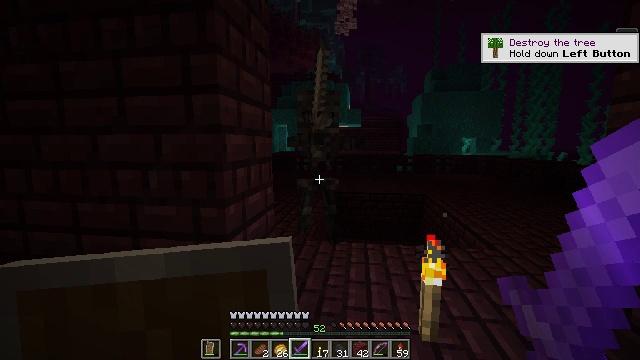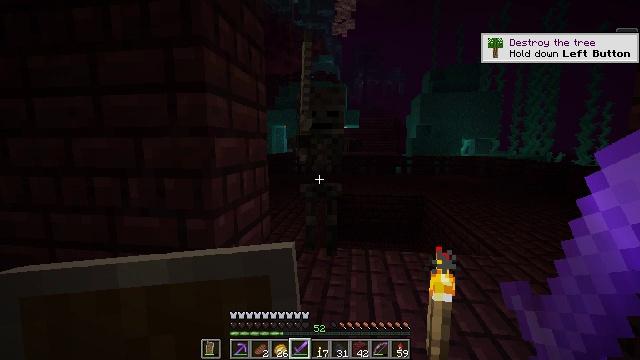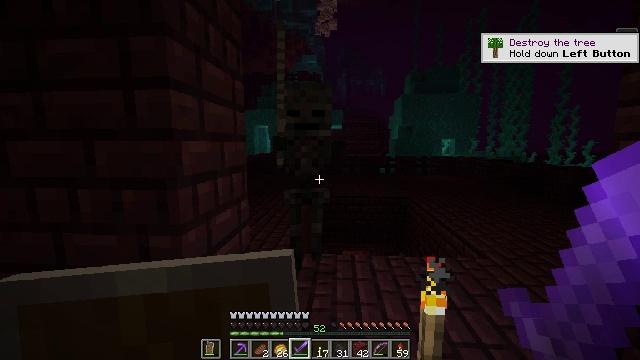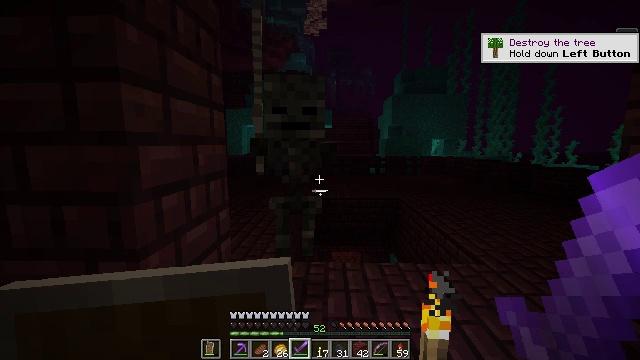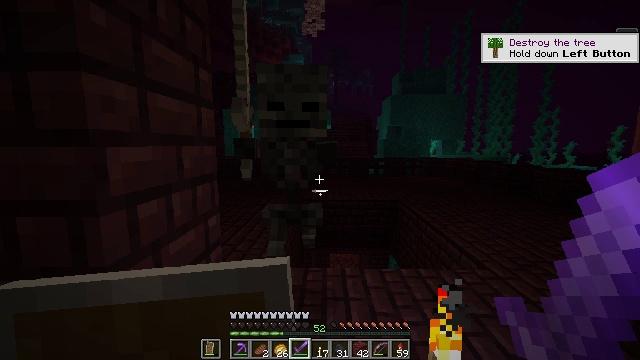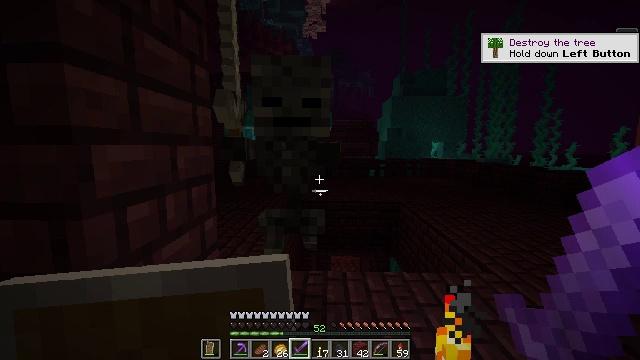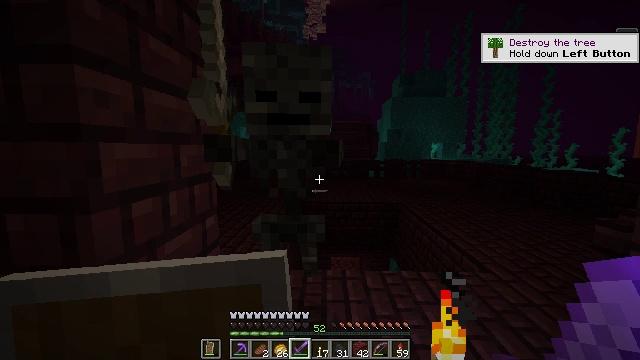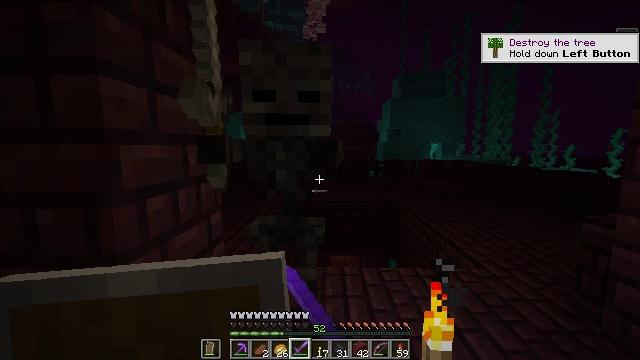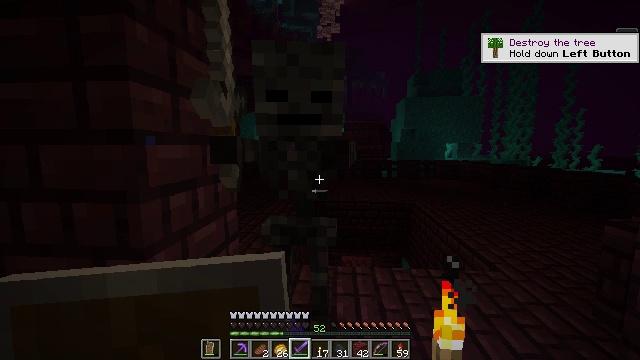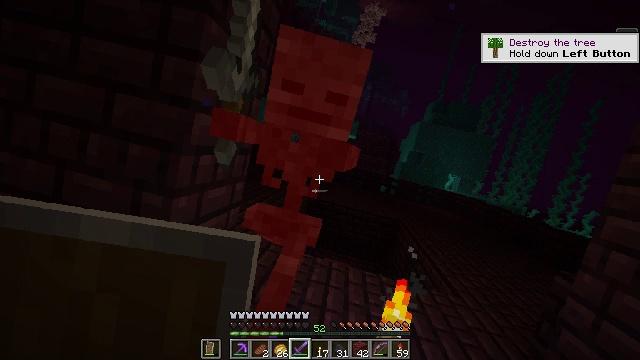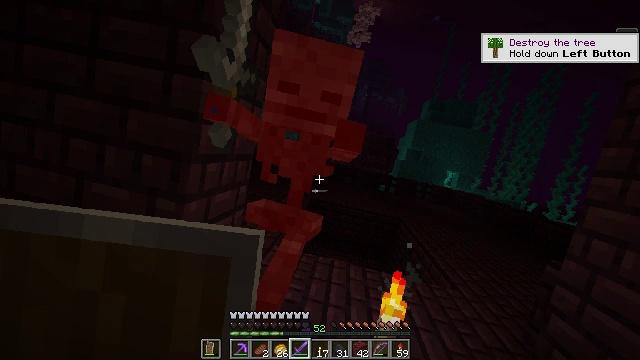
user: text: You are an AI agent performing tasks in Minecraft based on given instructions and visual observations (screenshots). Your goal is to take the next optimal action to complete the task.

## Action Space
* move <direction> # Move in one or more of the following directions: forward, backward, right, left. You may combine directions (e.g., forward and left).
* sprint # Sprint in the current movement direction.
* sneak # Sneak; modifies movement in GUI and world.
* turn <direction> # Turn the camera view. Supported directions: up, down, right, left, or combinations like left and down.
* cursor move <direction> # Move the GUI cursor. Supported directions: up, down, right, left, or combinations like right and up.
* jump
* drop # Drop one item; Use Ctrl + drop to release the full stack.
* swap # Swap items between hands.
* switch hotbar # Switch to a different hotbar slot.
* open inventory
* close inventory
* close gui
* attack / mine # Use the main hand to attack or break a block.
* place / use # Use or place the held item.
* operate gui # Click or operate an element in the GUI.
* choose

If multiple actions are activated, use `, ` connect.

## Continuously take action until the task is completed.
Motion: motion action
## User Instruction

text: Kill a wither skeleton.
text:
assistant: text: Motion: move forward
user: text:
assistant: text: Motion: move forward, turn right
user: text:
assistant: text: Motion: move forward, turn right
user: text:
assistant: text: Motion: no_op
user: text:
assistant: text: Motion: no_op
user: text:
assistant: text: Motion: move back, attack / mine
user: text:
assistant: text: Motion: move back, attack / mine
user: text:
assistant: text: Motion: move back, turn left, attack / mine
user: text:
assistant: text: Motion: move back, attack / mine
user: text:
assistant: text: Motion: move back, attack / mine
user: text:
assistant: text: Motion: attack / mine